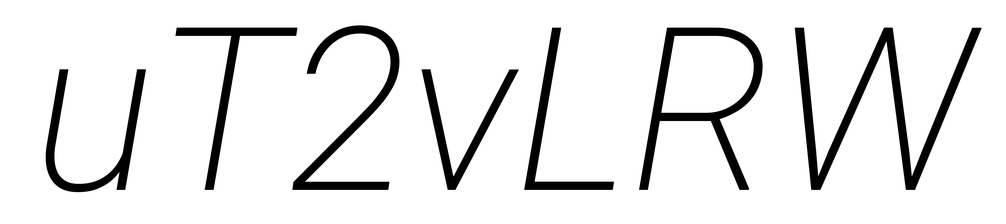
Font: Roboto-Italic_ExtraLight_Italic